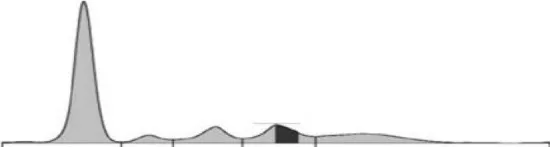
Serum electrophoresis and immunofixation electrophoresis of the patient.
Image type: pathology (h&e)